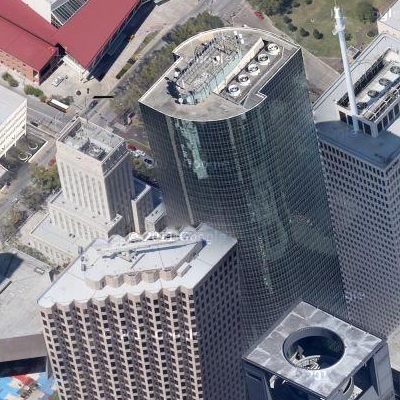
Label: Industry